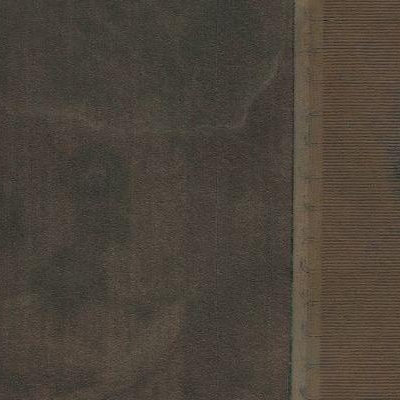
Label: bField